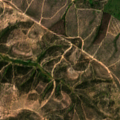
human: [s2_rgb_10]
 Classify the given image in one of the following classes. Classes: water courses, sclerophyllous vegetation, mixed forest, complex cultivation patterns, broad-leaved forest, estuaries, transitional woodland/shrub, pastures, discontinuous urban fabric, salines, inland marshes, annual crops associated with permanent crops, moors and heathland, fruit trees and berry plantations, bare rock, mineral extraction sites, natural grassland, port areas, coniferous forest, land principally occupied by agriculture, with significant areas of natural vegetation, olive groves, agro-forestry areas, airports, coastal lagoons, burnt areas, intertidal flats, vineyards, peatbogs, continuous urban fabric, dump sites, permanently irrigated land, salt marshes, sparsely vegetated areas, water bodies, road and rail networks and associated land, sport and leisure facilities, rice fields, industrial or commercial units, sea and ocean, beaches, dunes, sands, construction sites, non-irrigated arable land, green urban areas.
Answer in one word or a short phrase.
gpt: agro-forestry areas, transitional woodland/shrub